Question: I have the following design and I want to manage it using single background css attribute on single div tag.

I add the following code to make background as it in image but I am unable to manage it for footer.
HTML
'''
<div class="main-container></div>
'''
CSS
'''
.main-container{
linear-gradient(to right, #86aec1 0%, #86aec1 3.6%, #afafaf 3.6%, #afafaf 100%) repeat scroll 0 0 rgba(0, 0, 0, 0);
height: 100%;
margin: 0 auto;
width: 73.9%;
}
'''
Using the above code it shows only left blue section and right gray section but I am unable to get any other option where i can create footer section on a single div.
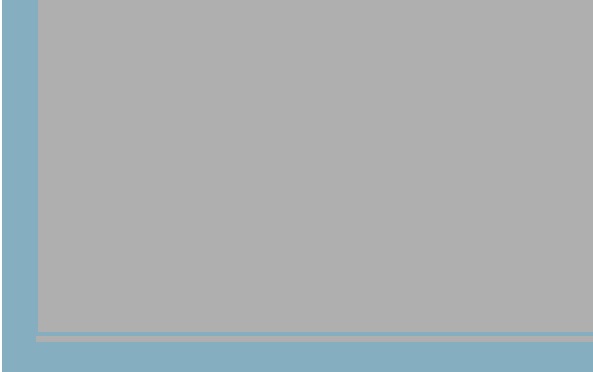
Answer: You can achieve this using a mix of 'box-shadow' and 'linear-gradient'. Refer inline comments for more details.
'''
.main-container {
background: -webkit-linear-gradient(top, #afafaf 89%, #86aec1 89%, #afafaf 91%); /* this produces the thin line above the bottom */
background: -moz-linear-gradient(top, #afafaf 89%, #86aec1 89%, #afafaf 91%);
background: linear-gradient(top, #afafaf 89%, #86aec1 89%, #afafaf 91%);
/* Just play around with the percentages and increase them to get a thicker line */
height: 300px;
margin: 0 auto;
width: 73.9%;
box-shadow: inset 25px -25px #86aec1; /* this produces the thick left and bottom border */
border: 1px solid black;
}
'''
'''
<div class="main-container">&nbsp;</div>
'''